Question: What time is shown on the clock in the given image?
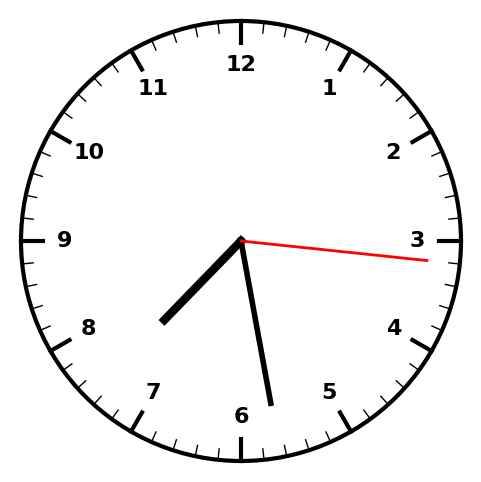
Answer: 07:28:16